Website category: sports
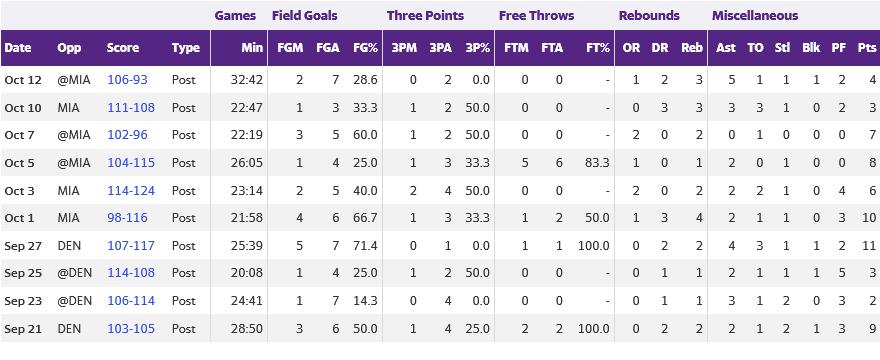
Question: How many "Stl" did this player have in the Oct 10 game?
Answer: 1

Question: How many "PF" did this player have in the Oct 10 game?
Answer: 2

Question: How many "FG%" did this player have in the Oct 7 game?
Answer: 60.0

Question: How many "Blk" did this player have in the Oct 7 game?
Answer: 0

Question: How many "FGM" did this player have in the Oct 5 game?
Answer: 1

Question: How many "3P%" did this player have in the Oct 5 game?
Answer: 33.3

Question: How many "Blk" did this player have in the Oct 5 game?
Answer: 0

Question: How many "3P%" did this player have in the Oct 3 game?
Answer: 50.0

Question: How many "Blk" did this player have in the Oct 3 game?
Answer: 0

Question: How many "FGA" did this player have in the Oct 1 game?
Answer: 6

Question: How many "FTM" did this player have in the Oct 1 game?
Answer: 1

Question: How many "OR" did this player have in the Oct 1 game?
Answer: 1

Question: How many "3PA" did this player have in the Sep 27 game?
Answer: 1

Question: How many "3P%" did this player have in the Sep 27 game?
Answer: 0.0

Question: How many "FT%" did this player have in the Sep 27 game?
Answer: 100.0

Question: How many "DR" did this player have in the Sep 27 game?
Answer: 2

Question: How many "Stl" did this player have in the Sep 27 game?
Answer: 1

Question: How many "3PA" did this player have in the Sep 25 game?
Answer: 2

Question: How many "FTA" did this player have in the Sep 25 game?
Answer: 0

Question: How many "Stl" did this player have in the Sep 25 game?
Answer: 1

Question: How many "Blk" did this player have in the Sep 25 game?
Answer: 1

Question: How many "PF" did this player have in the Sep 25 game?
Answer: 5

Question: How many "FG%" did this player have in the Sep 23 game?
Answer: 14.3

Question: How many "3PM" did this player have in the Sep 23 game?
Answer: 0

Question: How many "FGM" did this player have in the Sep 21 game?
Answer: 3

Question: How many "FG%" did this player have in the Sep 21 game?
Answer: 50.0

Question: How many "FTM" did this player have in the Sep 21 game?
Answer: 2

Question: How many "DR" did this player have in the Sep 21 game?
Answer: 2

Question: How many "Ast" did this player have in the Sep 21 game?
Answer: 2

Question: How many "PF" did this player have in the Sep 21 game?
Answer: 3

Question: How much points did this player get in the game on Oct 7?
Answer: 7

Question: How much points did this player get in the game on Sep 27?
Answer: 11

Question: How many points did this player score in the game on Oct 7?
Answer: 7

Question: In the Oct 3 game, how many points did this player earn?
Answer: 6

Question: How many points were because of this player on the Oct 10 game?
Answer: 3

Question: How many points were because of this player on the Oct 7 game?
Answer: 7

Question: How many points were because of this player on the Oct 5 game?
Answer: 8

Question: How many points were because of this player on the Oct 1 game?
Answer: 10